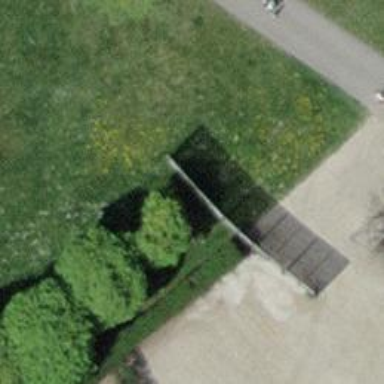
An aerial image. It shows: Hedge barrier.